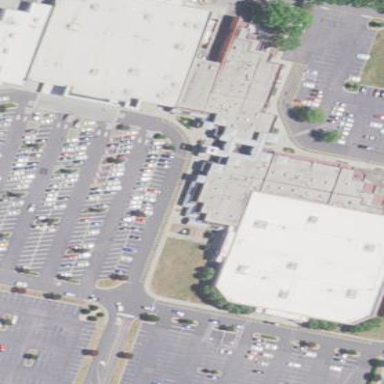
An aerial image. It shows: Mall building.